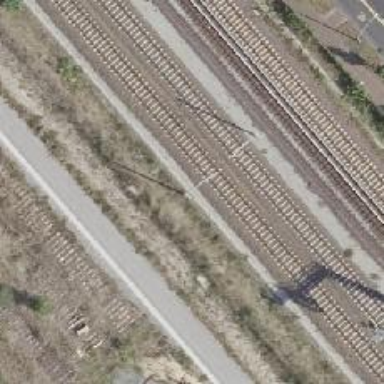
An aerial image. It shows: Catenary mast for power lines.